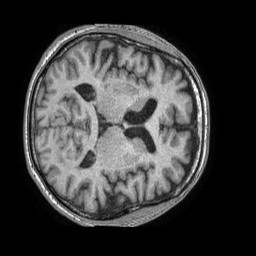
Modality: T1w
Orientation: axial
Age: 73
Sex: male
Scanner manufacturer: philips
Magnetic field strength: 1.5 T
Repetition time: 0.007659 s
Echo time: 0.003486 s